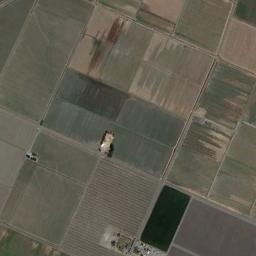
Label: rectangular_farmland